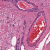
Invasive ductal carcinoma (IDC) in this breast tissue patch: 1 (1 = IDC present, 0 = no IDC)